Field crop: maize
Growth stage: 2
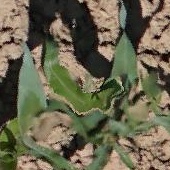
Species: maize